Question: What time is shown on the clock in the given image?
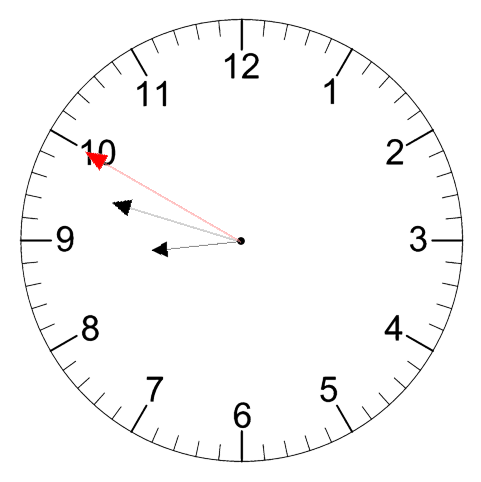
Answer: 08:47:50